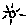
Label: sun